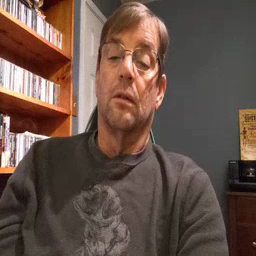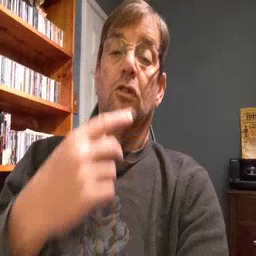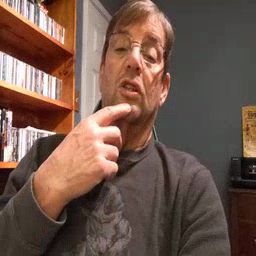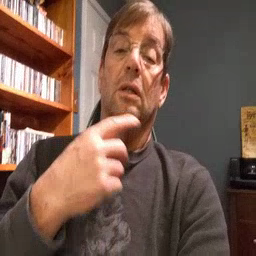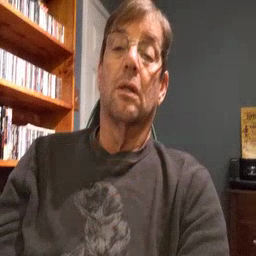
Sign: chin